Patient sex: F
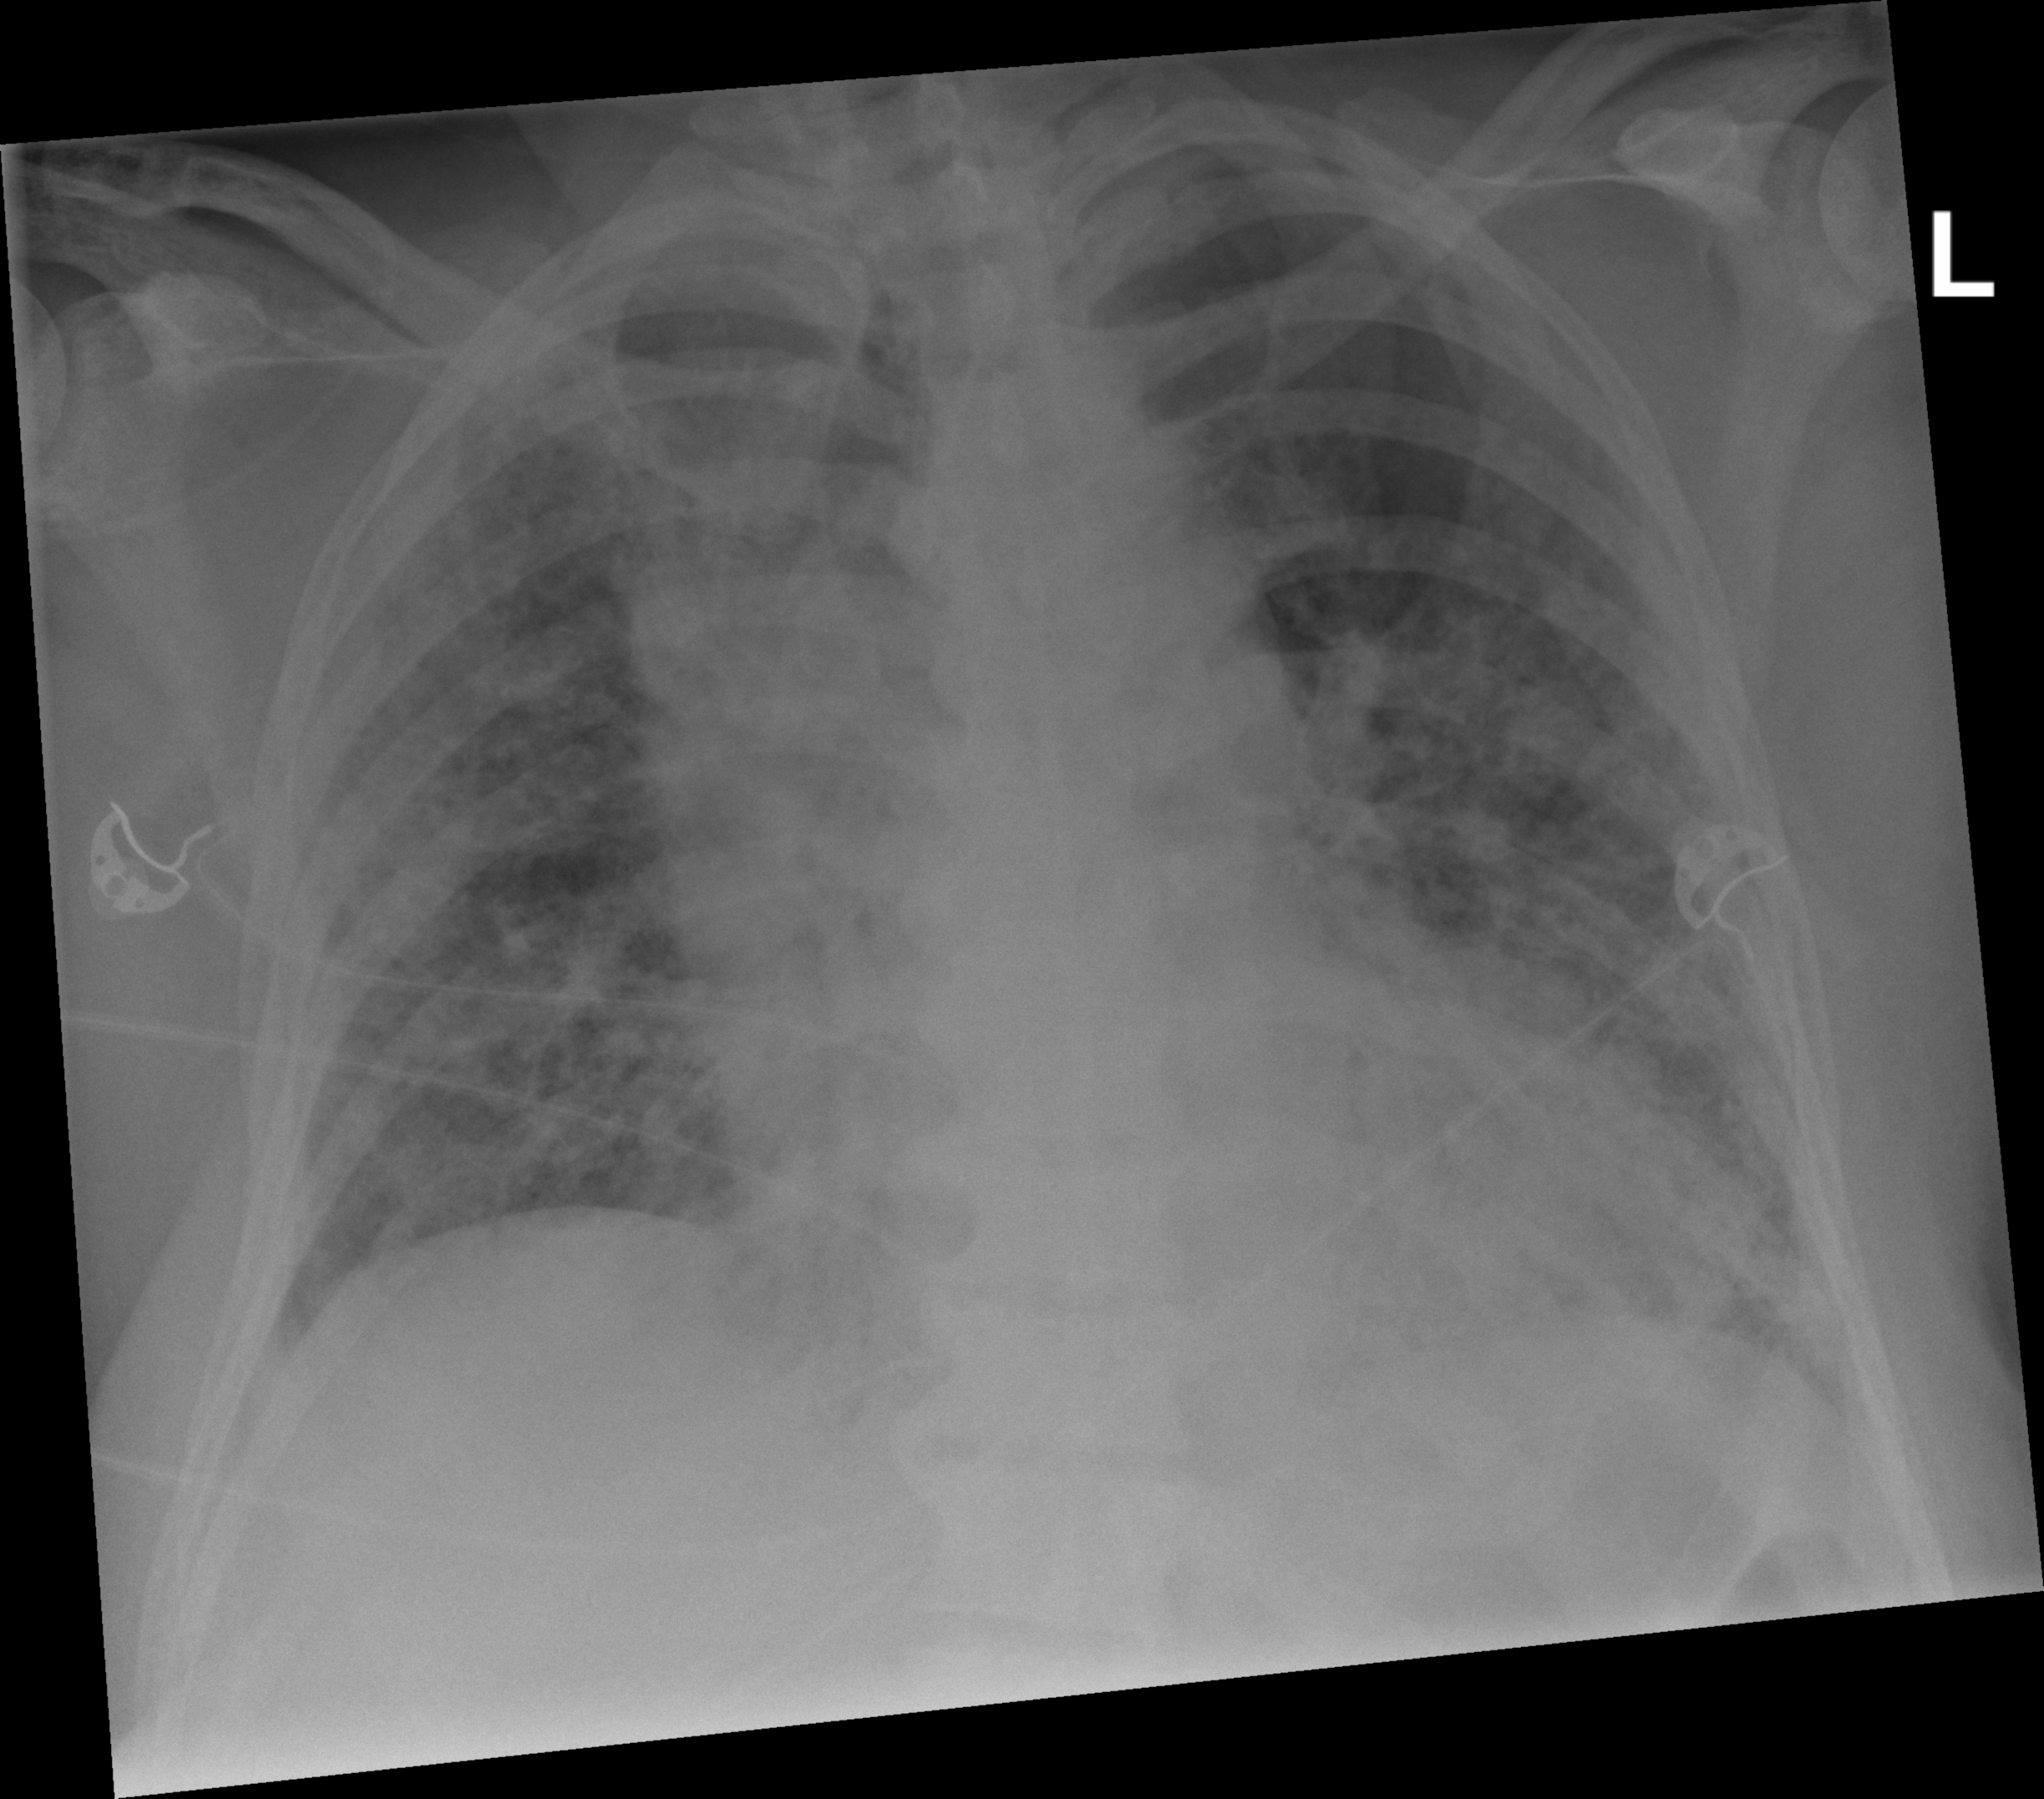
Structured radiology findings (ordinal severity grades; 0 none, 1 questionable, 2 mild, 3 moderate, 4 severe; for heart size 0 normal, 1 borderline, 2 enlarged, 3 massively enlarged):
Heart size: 2
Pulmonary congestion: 2
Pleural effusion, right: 0
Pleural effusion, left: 2
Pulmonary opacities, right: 3
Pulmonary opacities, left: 3
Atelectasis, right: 2
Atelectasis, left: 2